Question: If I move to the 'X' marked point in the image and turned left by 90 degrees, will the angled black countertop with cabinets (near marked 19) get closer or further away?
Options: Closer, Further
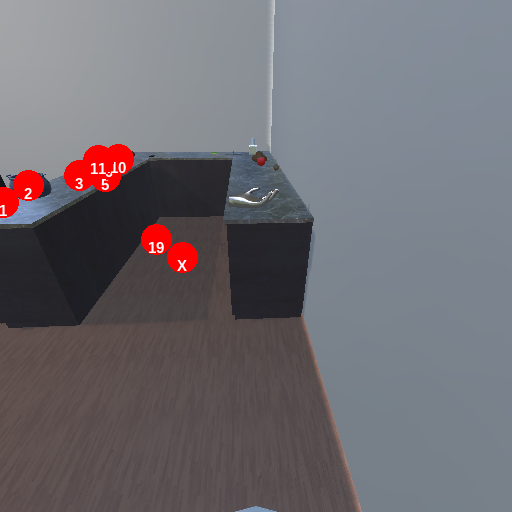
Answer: Closer